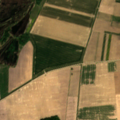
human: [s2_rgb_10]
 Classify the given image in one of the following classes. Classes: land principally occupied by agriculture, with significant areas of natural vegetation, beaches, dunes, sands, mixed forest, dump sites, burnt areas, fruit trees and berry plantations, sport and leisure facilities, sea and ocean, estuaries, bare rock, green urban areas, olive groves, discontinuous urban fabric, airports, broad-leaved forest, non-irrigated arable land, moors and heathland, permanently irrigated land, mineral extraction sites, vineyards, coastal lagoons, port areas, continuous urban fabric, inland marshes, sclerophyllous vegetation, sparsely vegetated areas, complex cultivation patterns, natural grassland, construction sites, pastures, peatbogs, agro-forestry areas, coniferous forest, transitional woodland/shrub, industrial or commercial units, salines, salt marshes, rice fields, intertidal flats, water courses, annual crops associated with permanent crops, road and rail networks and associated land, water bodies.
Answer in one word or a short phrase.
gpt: non-irrigated arable land, broad-leaved forest, inland marshes